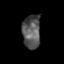
Tissue: prostate
Cell type: T cells
Senescence score: 0.3085
Nuclear area (px): 592
Mean DAPI intensity: 87.039